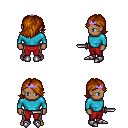
a pixel art fantasy rpg character, male body template, human, dark skin, teal long-sleeve shirt, red pants, brunette swoop hairstyle, purple tiara, metal boots, dagger, four views (front, back, left, right), 2x2 character sprite sheet, small pixel art, hard edges, no anti-aliasing